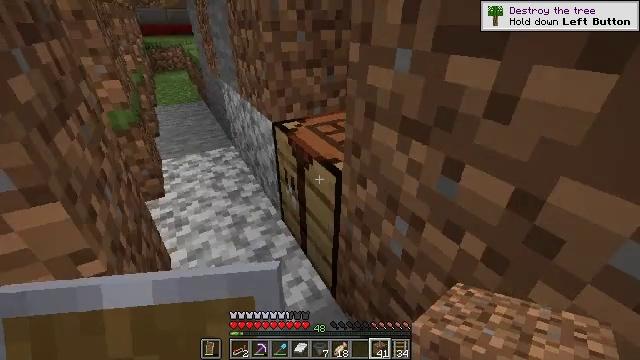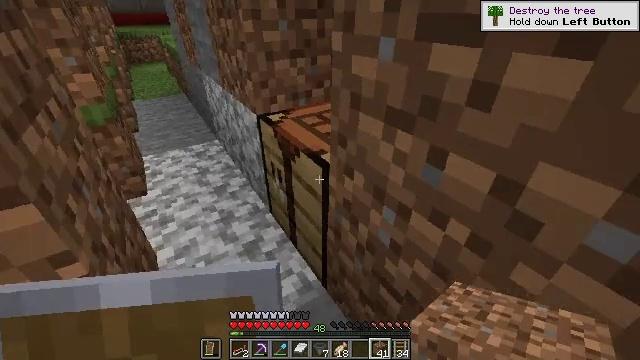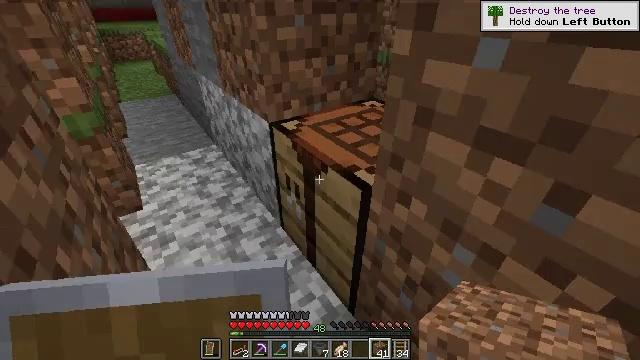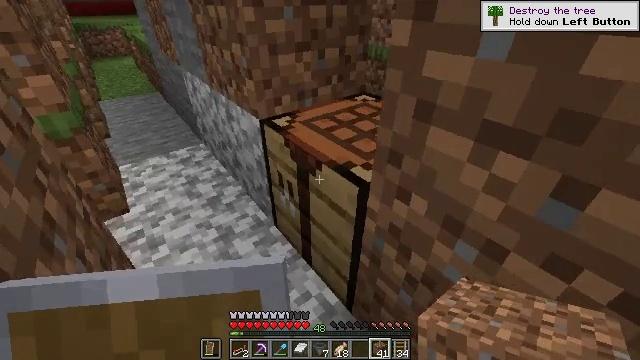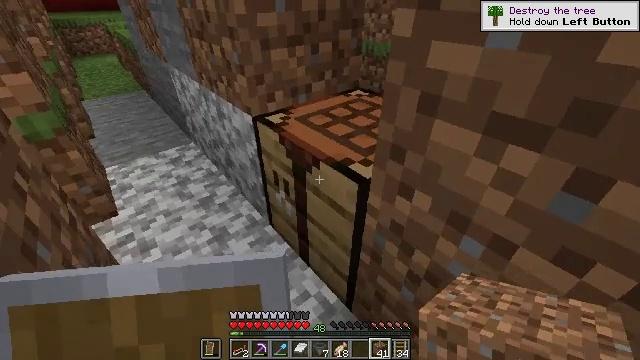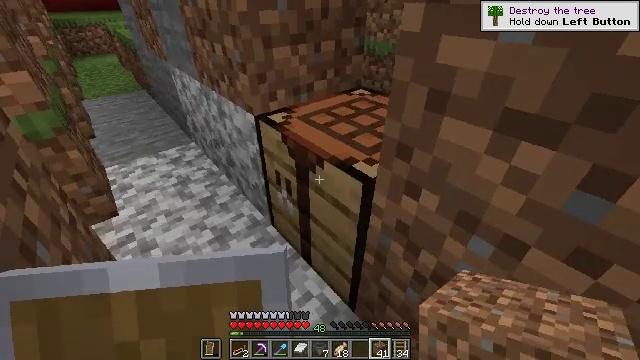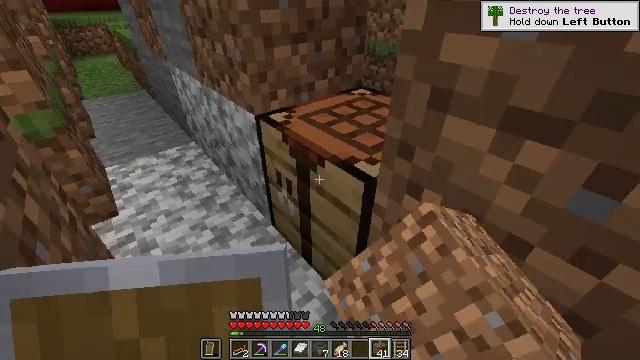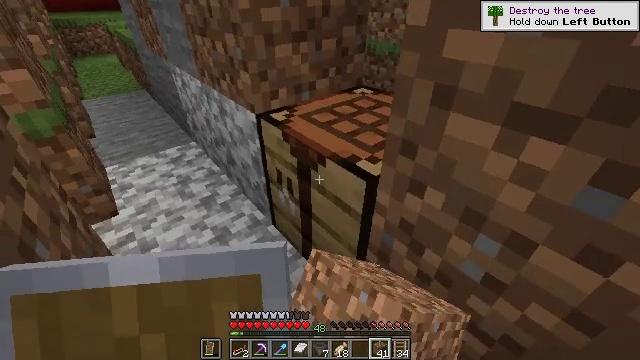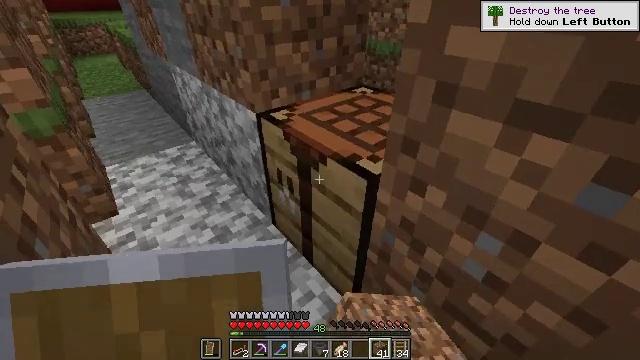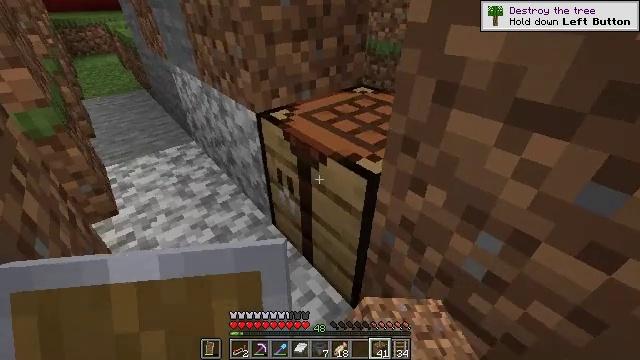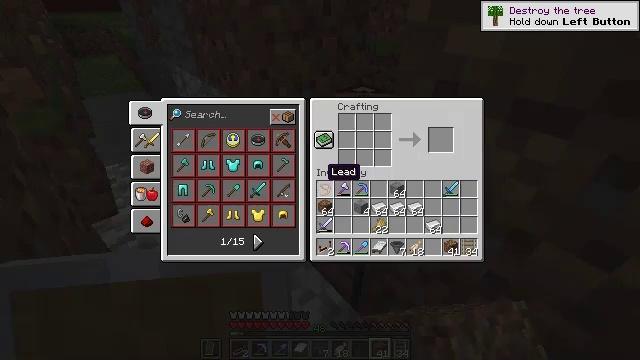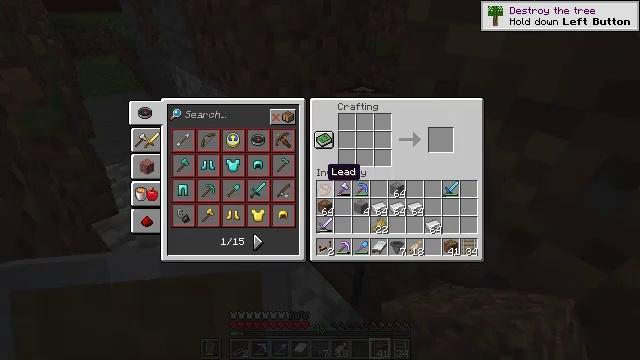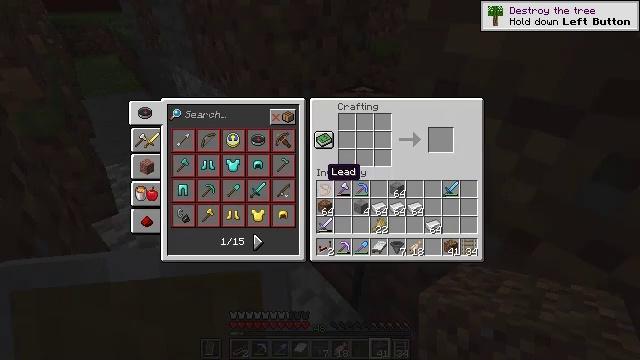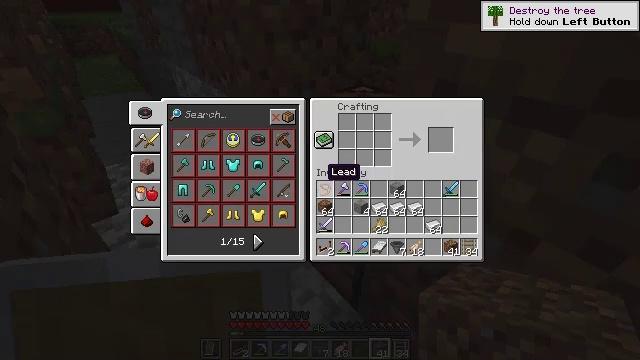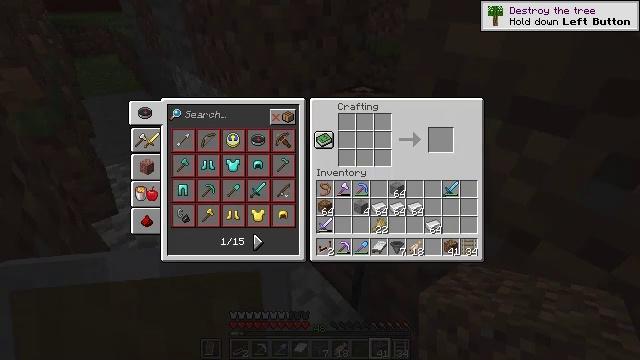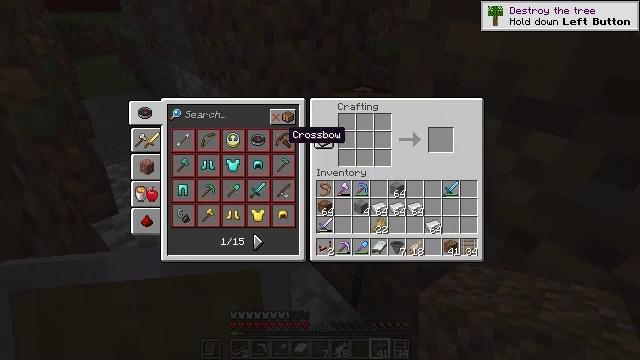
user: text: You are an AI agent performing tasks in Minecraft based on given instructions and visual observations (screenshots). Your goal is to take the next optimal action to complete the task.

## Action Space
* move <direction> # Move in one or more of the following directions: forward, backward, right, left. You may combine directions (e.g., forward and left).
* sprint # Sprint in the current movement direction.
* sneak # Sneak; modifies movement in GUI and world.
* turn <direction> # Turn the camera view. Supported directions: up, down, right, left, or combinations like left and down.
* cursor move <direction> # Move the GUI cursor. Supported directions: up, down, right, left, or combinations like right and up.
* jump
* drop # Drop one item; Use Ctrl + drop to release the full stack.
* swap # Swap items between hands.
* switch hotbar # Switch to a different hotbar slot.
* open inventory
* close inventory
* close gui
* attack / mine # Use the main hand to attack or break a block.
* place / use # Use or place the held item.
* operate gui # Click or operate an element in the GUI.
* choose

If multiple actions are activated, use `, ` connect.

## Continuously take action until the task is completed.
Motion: motion action
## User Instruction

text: Put iron ingots in the crafting grid to craft a minecart.
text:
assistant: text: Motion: move forward and move left, turn right and down
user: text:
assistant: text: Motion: turn right
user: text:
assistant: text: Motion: turn right and down
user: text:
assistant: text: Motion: turn right
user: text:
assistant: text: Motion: use / place
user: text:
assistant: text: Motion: use / place
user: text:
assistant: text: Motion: use / place
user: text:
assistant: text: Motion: no_op
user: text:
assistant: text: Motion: no_op
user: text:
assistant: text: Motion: open gui
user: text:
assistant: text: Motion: no_op
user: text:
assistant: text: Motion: no_op
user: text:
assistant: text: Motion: no_op
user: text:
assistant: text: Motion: cursor move up
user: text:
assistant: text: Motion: cursor move left and up
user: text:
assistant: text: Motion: cursor move left and up
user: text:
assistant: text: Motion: no_op
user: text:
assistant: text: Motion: no_op
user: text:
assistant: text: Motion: no_op
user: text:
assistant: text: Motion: operate gui
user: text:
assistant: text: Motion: operate gui
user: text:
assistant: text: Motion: operate gui
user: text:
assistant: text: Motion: no_op
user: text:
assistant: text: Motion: no_op
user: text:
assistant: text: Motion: no_op
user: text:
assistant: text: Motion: no_op
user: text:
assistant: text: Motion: no_op
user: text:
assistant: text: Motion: no_op
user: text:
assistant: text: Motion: no_op
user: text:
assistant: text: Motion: no_op